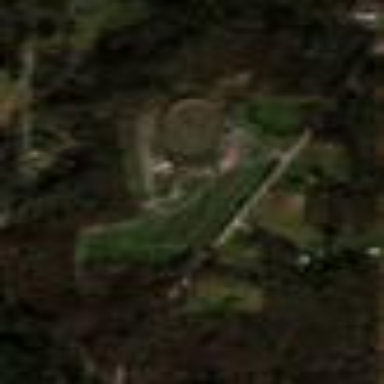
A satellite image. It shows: Recreation ground.